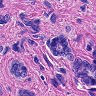
Metastatic tissue present: yes